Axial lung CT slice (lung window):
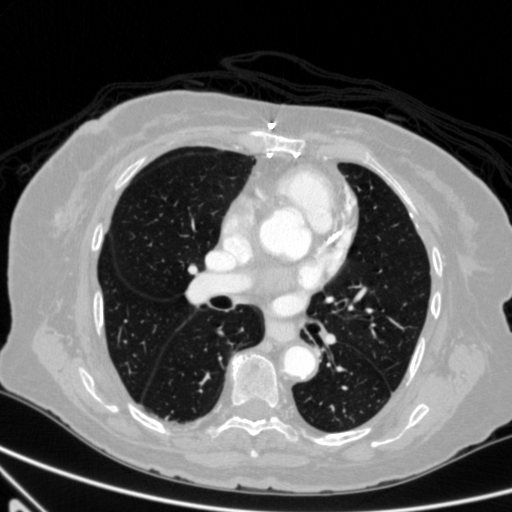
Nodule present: no